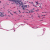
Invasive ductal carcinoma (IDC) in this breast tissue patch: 0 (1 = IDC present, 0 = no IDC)